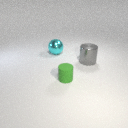
large cyan metal sphere to the left of small green rubber cylinder